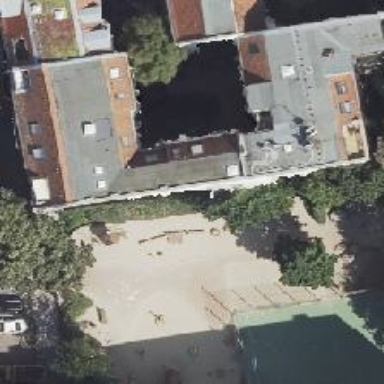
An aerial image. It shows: Playground featuring spring board.